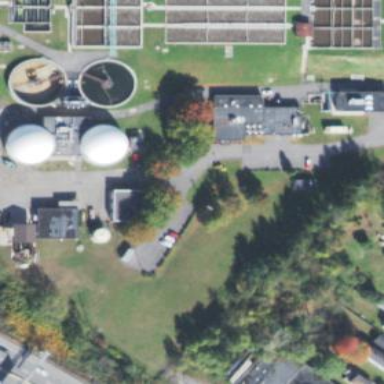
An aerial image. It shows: View of wastewater plant.